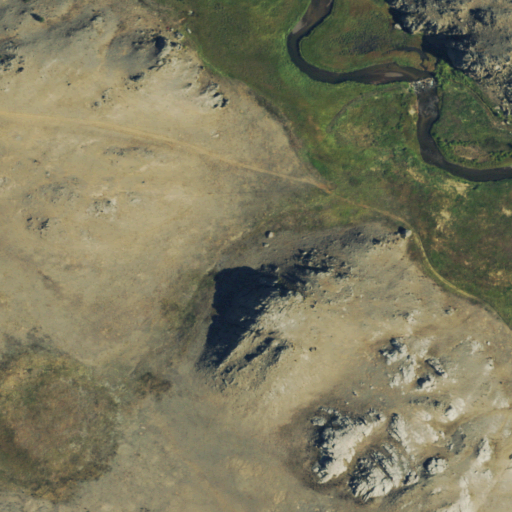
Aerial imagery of valley in Colorado named Little Baker Gulch containing grassland, herbaceous wetlands, woody wetlands, and shrub